Interaction volume radius: 5 \u00c5
Interaction volume height: 40 \u00c5
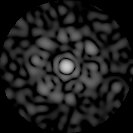
Disorder parameter: 0.8181